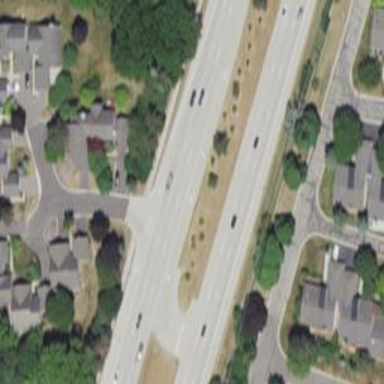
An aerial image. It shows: Primary highway.